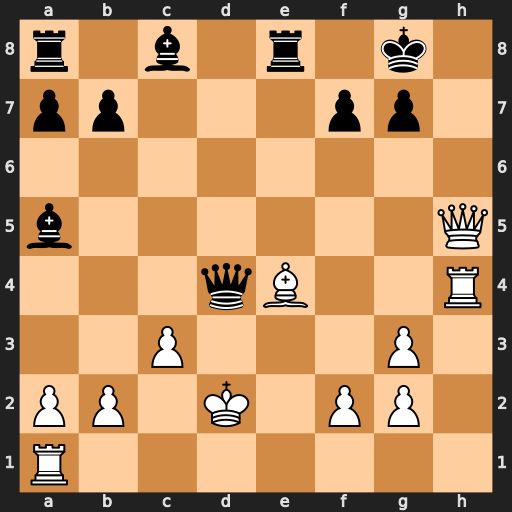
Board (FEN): r1b1r1k1/pp3pp1/8/b6Q/3qB2R/2P3P1/PP1K1PP1/R7
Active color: w
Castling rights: -
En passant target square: -
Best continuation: Kc1 g6 Qh7+ Kf8 cxd4